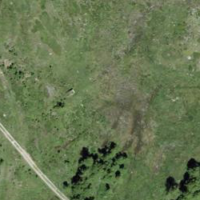
EUNIS habitat code: 26
Species observed at this site:
Erebia aethiops